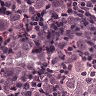
Metastatic tissue present: yes